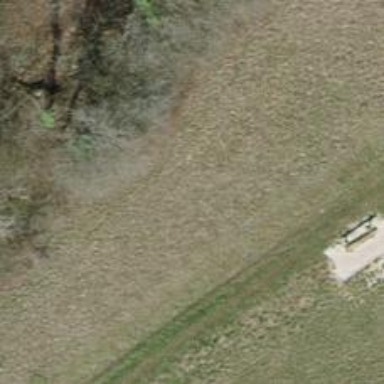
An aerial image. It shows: Bench for seating.